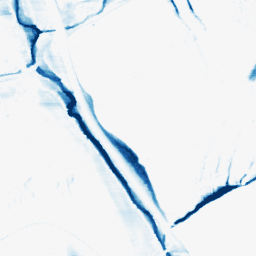
Category: morphological
Decomposition family: morphological_ellipse
Decomposition parameters: operation: closing
width: 5
height: 30
Upsampling method: sinc_hamming
Upsampling parameters: scale: 2
kernel_size: 8
Upsampling scale: 2